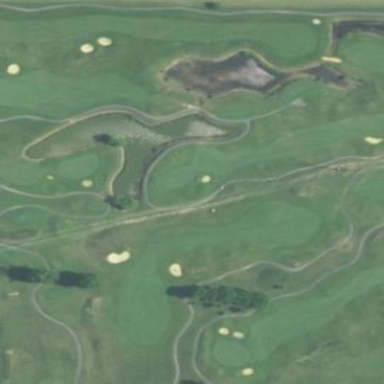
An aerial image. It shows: Golf fairway surrounded by grass.